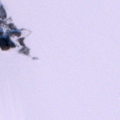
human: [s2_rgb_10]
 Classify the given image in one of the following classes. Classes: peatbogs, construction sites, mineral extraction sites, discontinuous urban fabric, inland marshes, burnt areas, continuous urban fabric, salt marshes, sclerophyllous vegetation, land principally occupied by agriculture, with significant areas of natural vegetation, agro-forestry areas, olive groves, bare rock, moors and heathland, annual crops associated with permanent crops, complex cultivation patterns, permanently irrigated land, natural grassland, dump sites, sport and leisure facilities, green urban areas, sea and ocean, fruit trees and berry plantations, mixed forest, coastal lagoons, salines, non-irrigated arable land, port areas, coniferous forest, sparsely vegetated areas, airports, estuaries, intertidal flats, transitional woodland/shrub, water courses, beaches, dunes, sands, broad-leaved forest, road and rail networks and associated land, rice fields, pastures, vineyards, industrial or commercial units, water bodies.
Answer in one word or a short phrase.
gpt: broad-leaved forest, water bodies